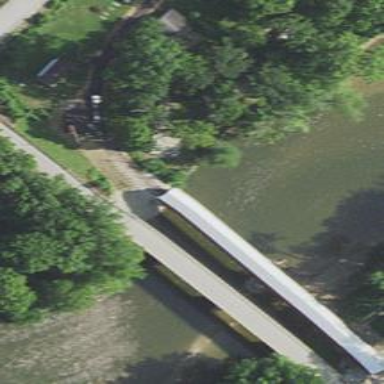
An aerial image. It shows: Covered bridge on path.